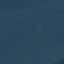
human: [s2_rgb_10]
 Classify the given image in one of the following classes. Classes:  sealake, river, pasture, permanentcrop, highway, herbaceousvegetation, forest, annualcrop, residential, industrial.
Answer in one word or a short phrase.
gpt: SeaLake